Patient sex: M
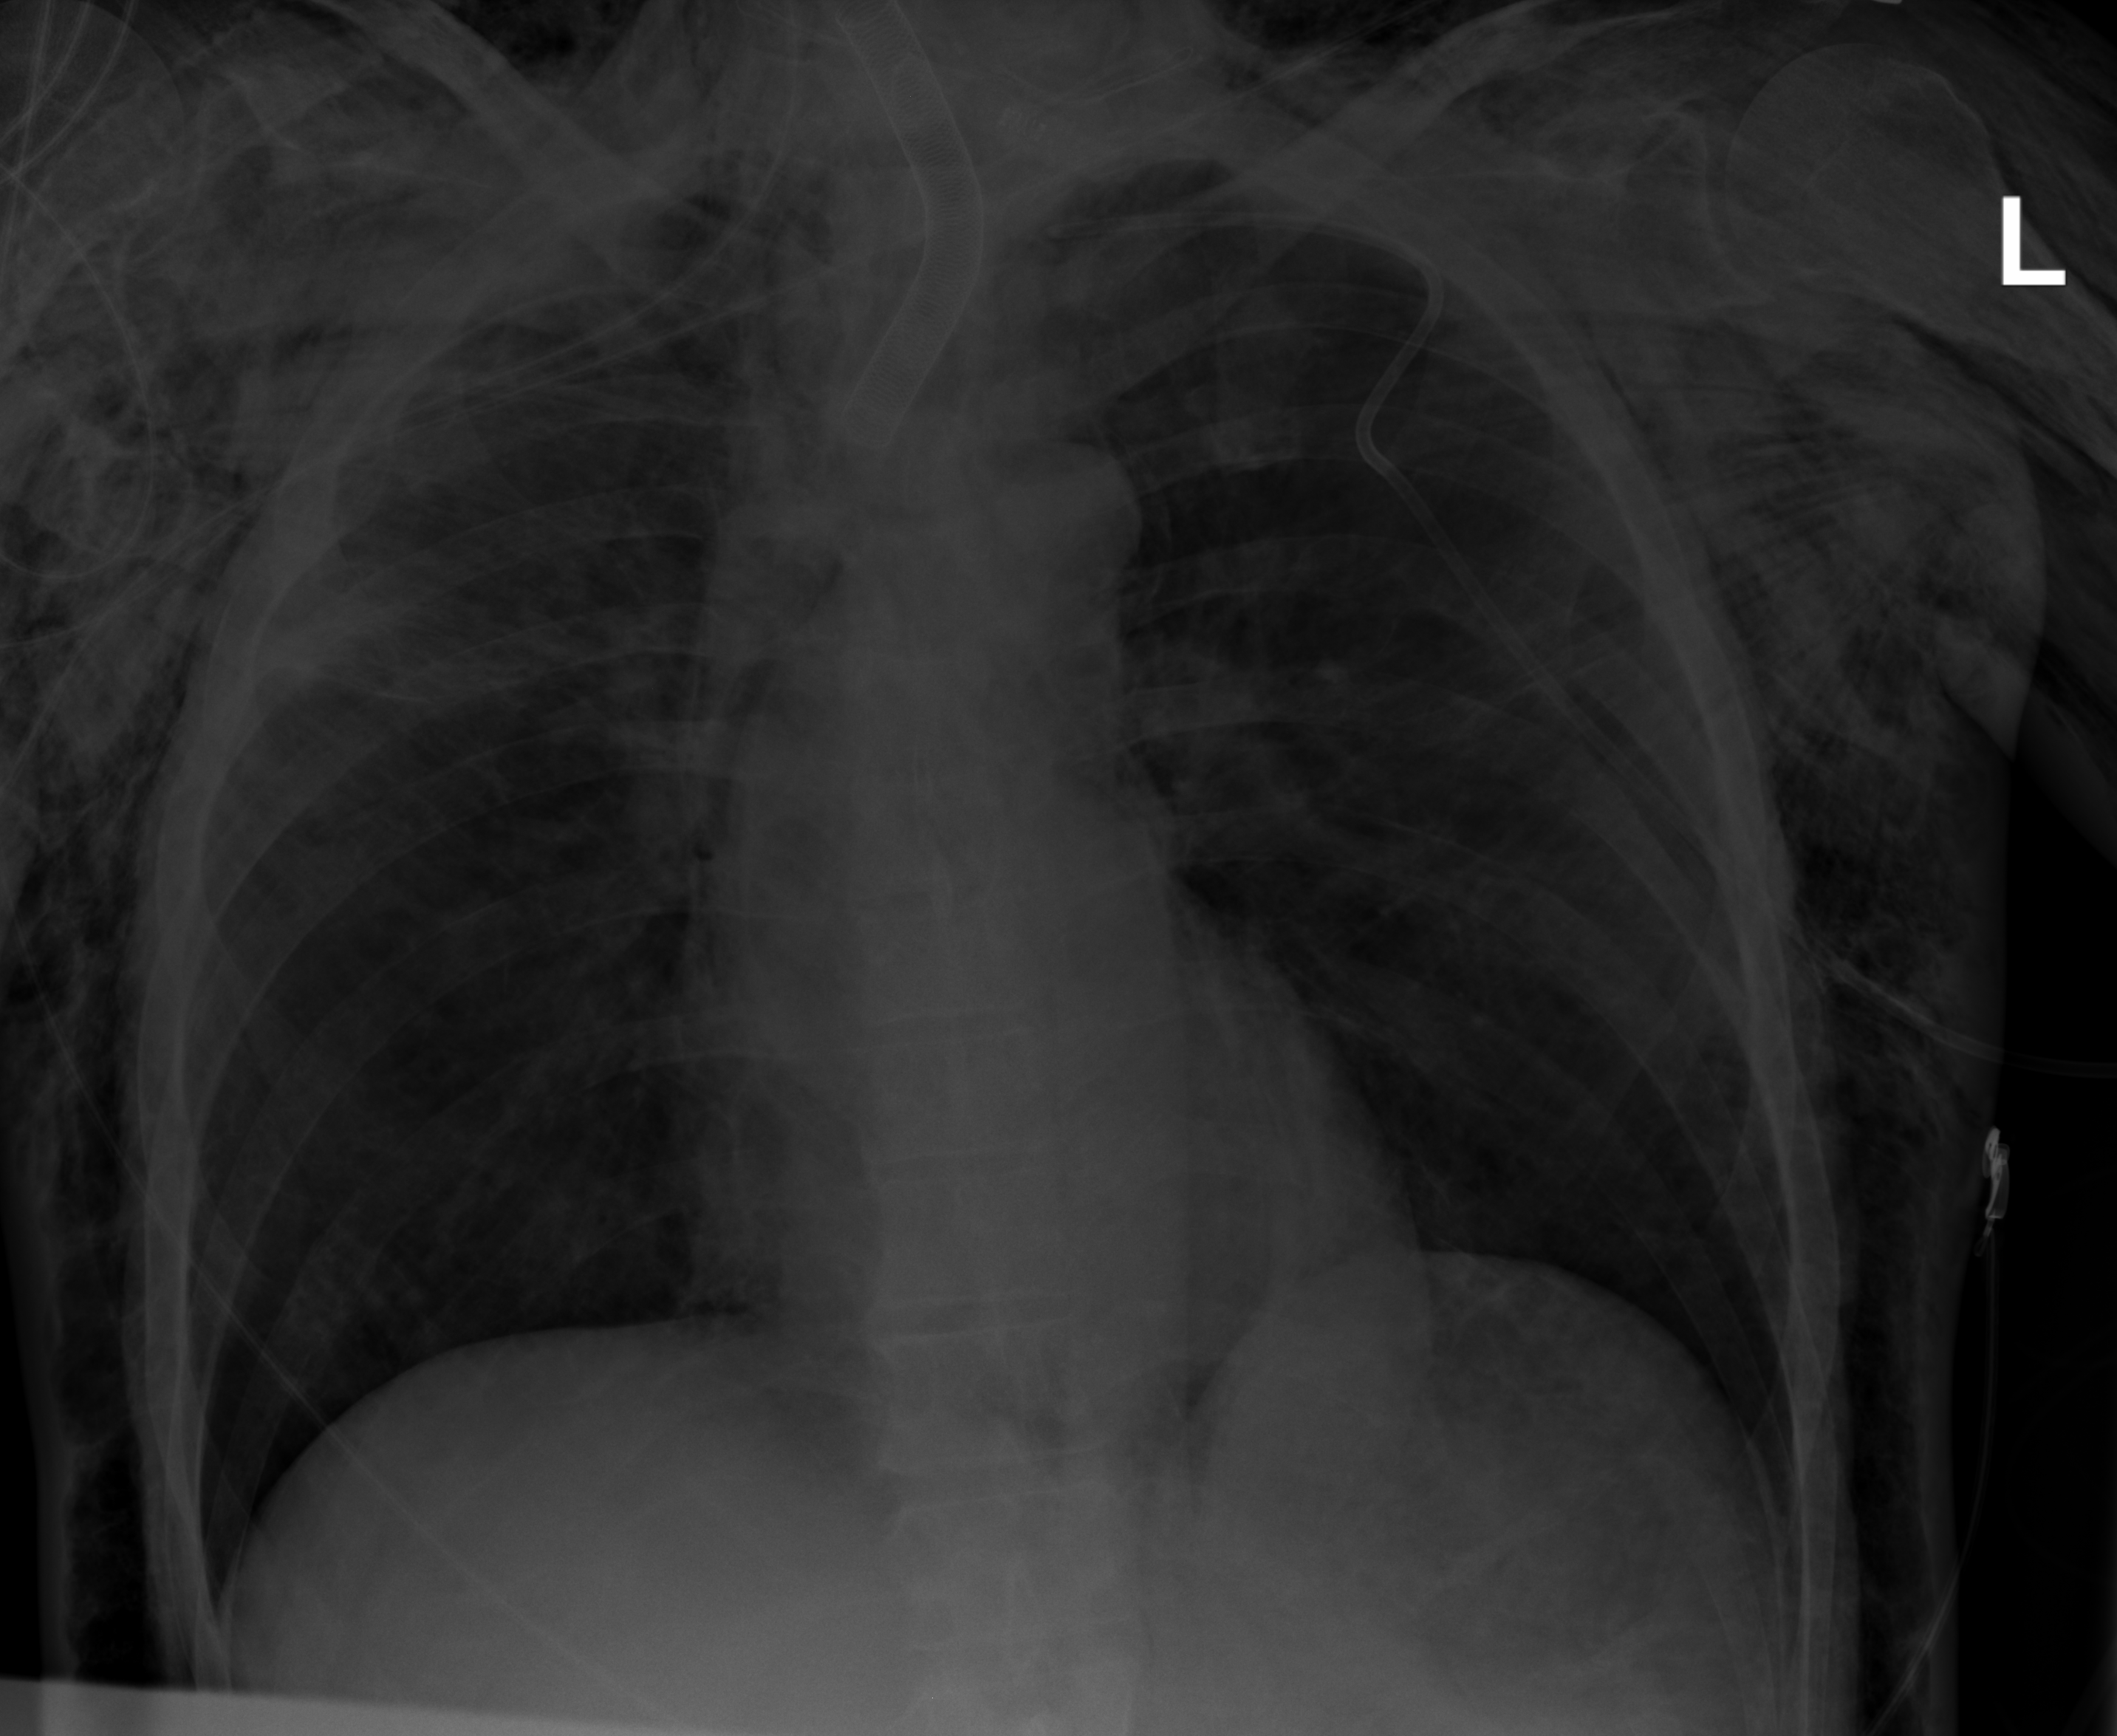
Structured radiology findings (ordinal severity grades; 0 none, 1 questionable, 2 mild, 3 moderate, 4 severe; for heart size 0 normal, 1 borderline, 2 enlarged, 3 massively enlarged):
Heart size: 0
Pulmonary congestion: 0
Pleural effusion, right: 0
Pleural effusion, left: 0
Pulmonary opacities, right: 0
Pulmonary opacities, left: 0
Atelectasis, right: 2
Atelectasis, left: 0